Question: I'm making an activity that requires certain letters to be put in certain places to complete words.
Here's a screenshot:
<URL>
(linking it because it's too big)
The two small wooden boards at the bottom contain the letters that should be dragged to the blank boxes on the bigger wooden boards. The problem is that every time I try to drag the letters into the blank spaces, it does this:

And if I don't drag it to that certain spot (for example, I want to place it exactly at the center of the red box), it reverts to its original position as if I never dropped it in a droppable.
Is this a bug? Is there a workaround?
Here's the script:
'''
$(".drag").draggable({ revert: 'invalid' });
/*======================================================*/
$( "#dropArea1A" ).droppable({
accept: '.drag',
drop: function( event, ui) {
console.log(ui.draggable.attr('class'));
console.log(answers);
console.log(correct);
if(ui.draggable.hasClass('letterH')){ choice1 = 'correct'; $('#dropArea1A').addClass('correct') }
$(".drag").css('cursor', 'default');
$(".drag").append(ui.draggable.css('margin','0'));
$(".draggable").draggable({ disabled: false });
$(this).append(ui.draggable.css('position','static'));
$(this).droppable( 'disable' );
},
});
'''
And some additional info that might be useful: I used 'position: absolute' in the stylesheet to get the droppable divs into the correct position. The wooden boards (and the static letter boxes) are background images. Would this be the culprit?
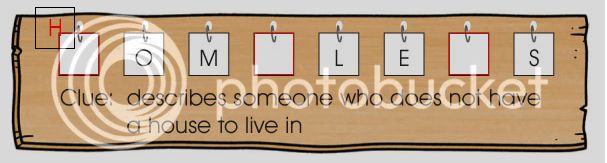
Answer: After some chat room traversing and playing around with jsfiddle, I found that droppable areas have problems with the css 'margin' property, not 'position: absolute'. What happens is, if you set a 'margin-top' or a 'margin-left' or any other value for the 'margin' property, -- the .
I hope this helps someone!